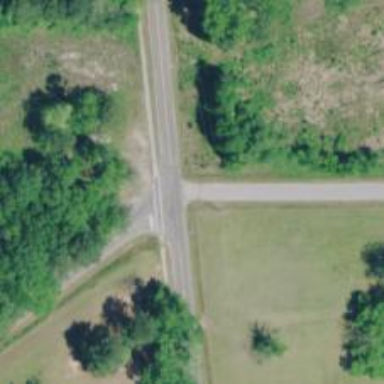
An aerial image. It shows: Stop road.